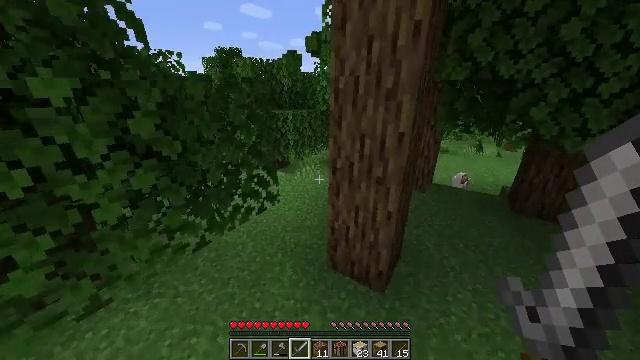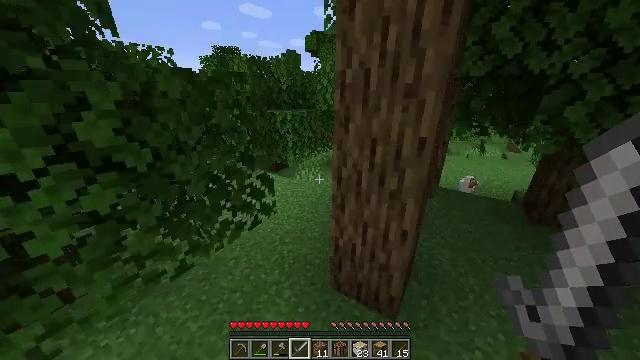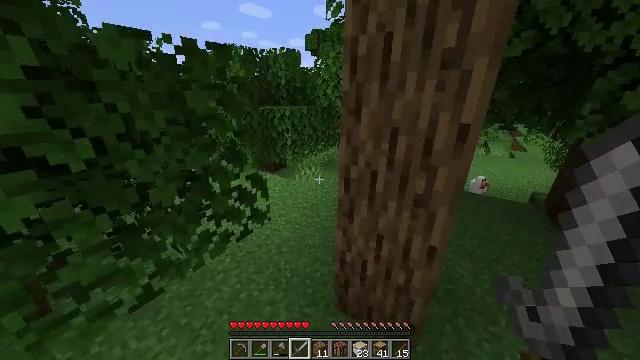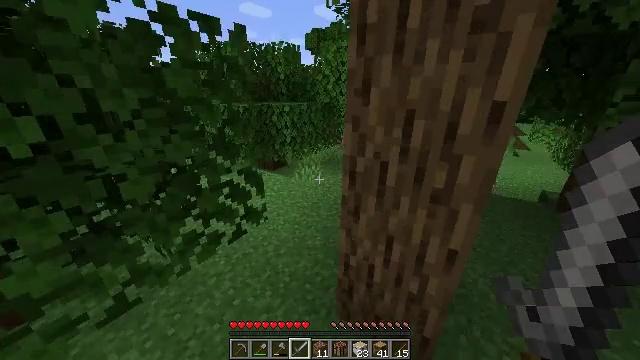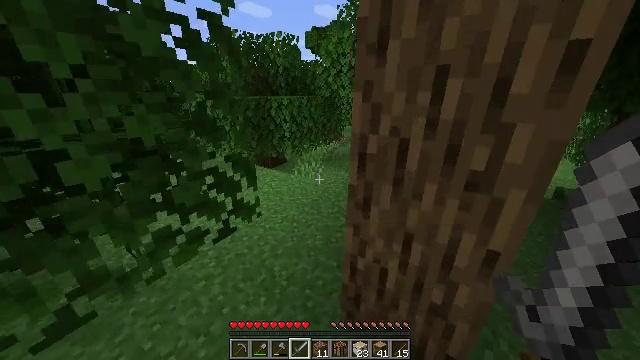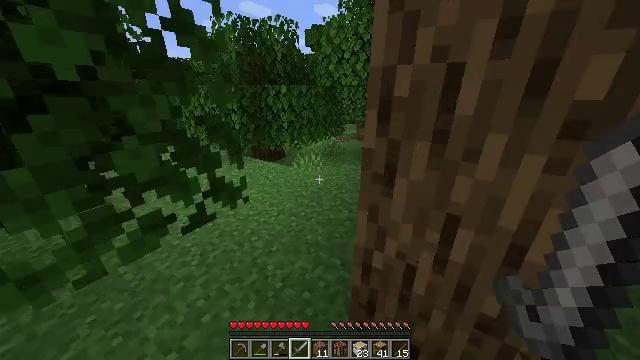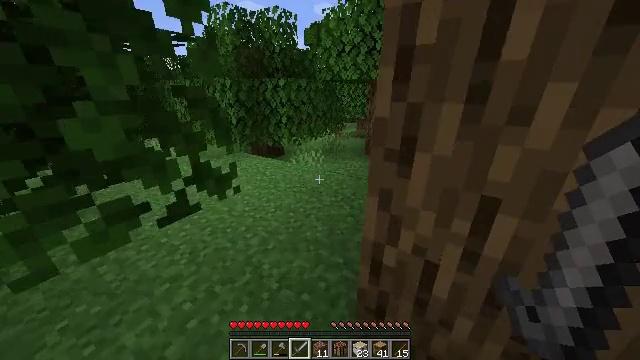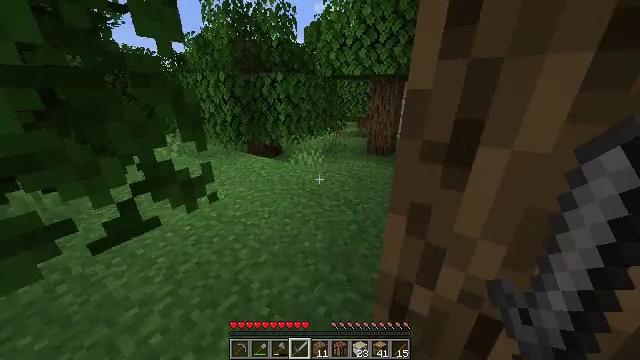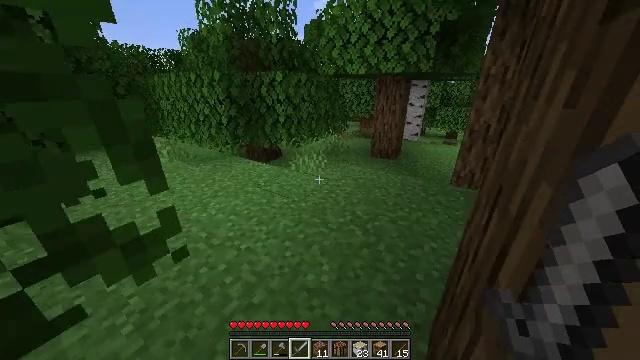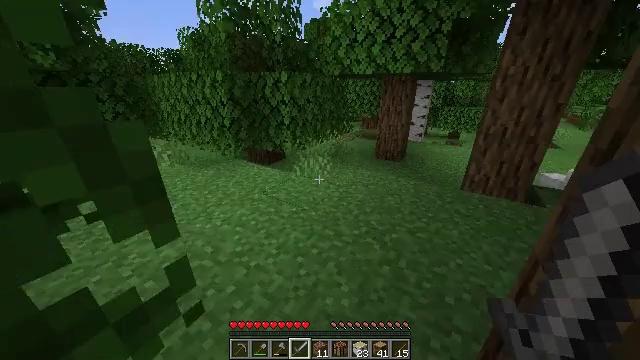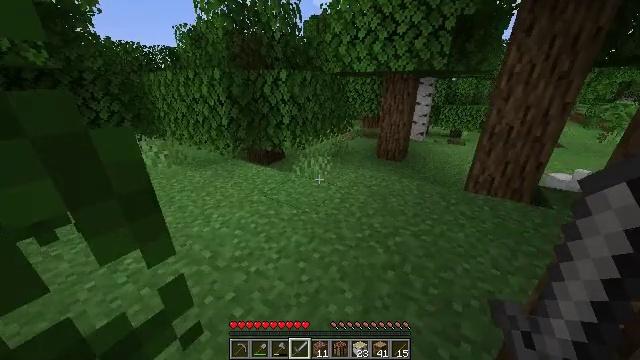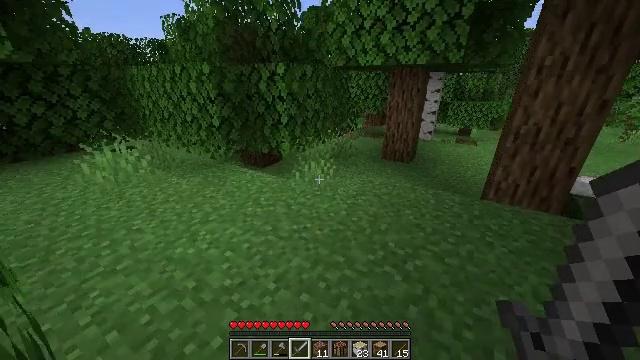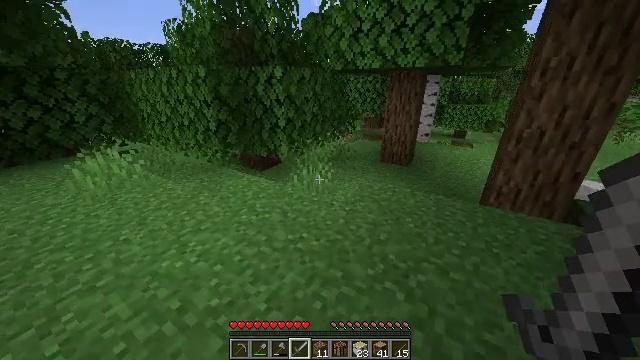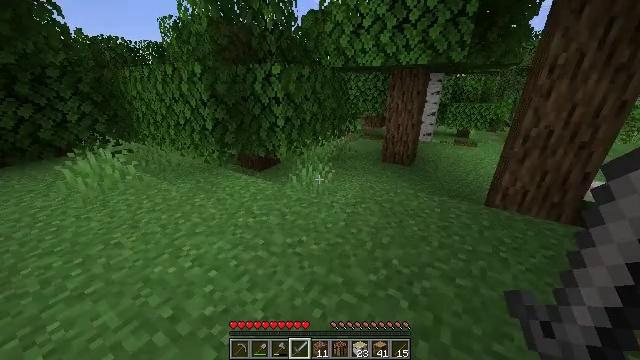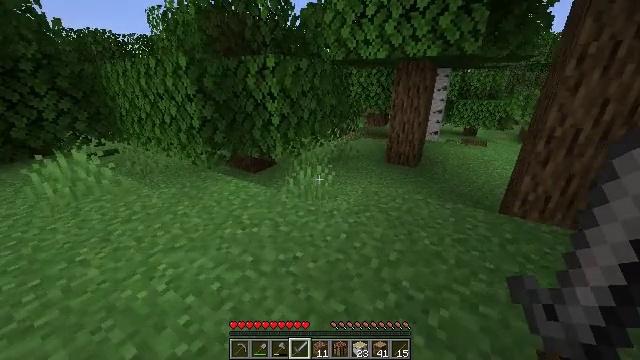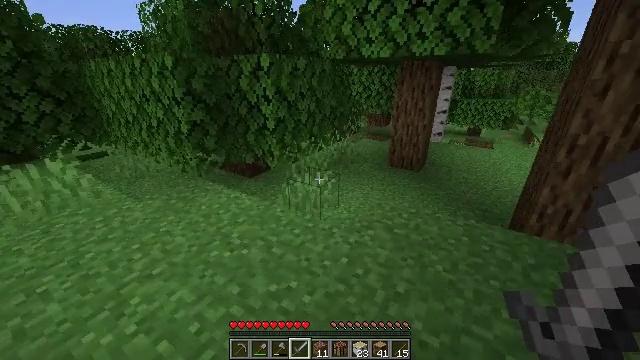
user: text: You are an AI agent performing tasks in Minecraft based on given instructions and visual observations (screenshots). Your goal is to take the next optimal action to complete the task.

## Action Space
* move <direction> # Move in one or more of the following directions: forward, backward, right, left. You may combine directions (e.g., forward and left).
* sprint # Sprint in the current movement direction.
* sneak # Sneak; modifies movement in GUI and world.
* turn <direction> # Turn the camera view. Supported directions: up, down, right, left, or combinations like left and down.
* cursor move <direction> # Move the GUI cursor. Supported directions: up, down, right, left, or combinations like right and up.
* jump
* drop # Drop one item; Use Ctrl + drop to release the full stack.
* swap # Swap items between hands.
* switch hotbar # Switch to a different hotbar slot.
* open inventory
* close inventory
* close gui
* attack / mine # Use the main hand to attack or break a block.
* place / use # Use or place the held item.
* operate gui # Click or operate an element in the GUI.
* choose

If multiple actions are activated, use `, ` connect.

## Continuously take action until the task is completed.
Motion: motion action
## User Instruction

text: Break oak leaves from the trees.
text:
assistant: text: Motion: move forward, sprint, jump
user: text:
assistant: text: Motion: move forward, sprint, jump
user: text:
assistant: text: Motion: move forward, sprint
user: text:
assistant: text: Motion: move forward, sprint
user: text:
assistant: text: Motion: move forward, sprint
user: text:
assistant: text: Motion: move forward, sprint
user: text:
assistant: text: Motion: move forward, sprint
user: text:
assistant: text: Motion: move forward, sprint
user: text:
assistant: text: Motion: move forward, sprint
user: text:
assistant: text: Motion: move forward, sprint
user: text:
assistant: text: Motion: move forward, sprint
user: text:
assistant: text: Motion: move forward, sprint
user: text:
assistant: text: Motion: move forward, sprint
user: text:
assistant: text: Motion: move forward, sprint
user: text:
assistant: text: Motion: move forward, sprint
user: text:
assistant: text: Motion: move forward, sprint
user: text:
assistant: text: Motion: move forward, sprint
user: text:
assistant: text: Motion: move forward, sprint, turn right
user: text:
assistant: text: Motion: move forward, sprint, turn right
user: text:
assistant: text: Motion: move forward, sprint, turn right
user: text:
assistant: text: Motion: move forward, sprint, turn right
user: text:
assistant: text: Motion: move forward, sprint, turn right
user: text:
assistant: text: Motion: move forward, sprint
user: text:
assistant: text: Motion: move forward, sprint
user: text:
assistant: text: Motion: move forward, sprint
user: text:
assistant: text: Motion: move forward, sprint
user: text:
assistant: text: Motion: move forward, sprint
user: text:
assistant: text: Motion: move forward, sprint
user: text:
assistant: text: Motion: move forward, sprint
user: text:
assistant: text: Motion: move forward, sprint